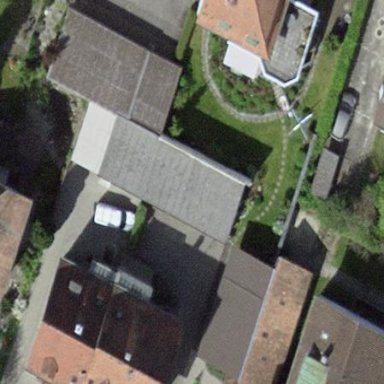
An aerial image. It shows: Garage building.